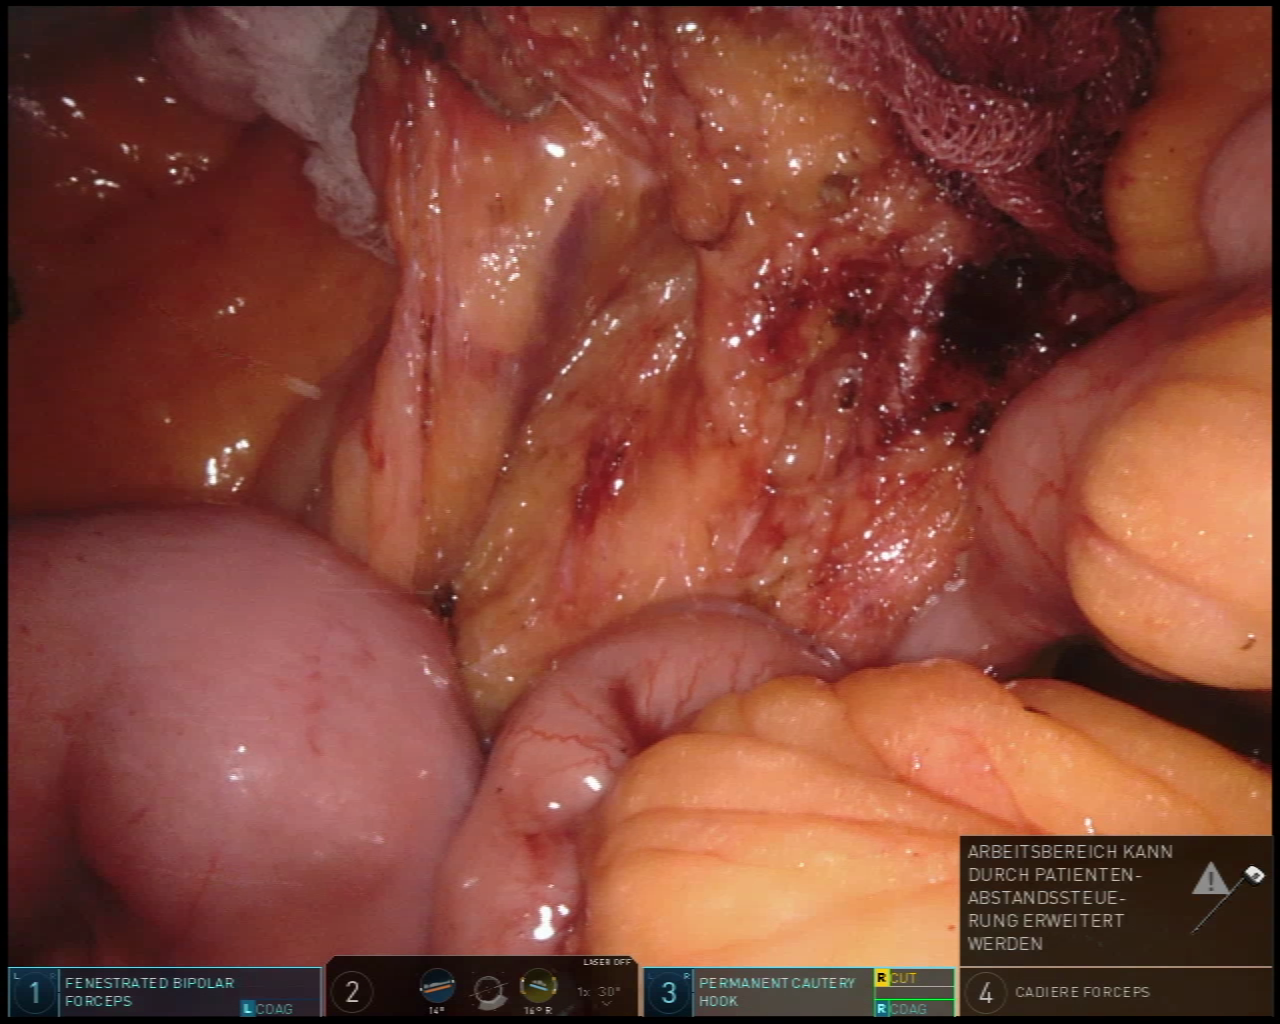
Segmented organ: intestinal_veins
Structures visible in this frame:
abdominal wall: no
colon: no
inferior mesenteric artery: no
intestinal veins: yes
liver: no
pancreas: no
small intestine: yes
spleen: no
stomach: no
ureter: no
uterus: no
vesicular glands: no